Question: I have created kubernetes ingress with frontend config and the ECDSA P-384 TLS cert on Google Cloud Platform, after few seconds of creating process i received the followind error:
> Error syncing to GCP: error running load balancer syncing routine:
loadbalancer ****** does not exist:
Cert creation failures -
k8s2-cr-***** Error:googleapi:
Error 400: The ECDSA curve is not supported.,
sslCertificateUnsupportedCurve
Why The ECDSA curve is not supported? Is there any way to enable this support?
Create tls-secret command:
'''
kubectl create secret tls tls --key [key-path] --cert [cert-path]
'''
Frontend-config:
'''
apiVersion: networking.gke.io/v1beta1
kind: FrontendConfig
metadata:
name: frontend-config
spec:
redirectToHttps:
enabled: true
responseCodeName: MOVED_PERMANENTLY_DEFAULT
'''
Ingress:
'''
apiVersion: networking.k8s.io/v1
kind: Ingress
metadata:
name: ingress
namespace: default
labels:
kind: ingress
annotations:
networking.gke.io/v1beta1.FrontendConfig: frontend-config
spec:
tls:
- hosts:
- '*.mydomain.com'
secretName: tls
rules:
- host: mydomain.com
http:
paths:
- path: /*
pathType: ImplementationSpecific
backend:
service:
name: spa-ingress-service
port:
number: 80
- host: api.mydomain.com
http:
paths:
- path: /*
pathType: ImplementationSpecific
backend:
service:
name: api-ingress-service
port:
number: 80
'''
spa services:
'''
# SERVICE LOAD BALANCER
apiVersion: v1
kind: Service
metadata:
name: spa-service
labels:
app/name: spa
spec:
type: LoadBalancer
selector:
app/template: spa
ports:
- name: http
protocol: TCP
port: 80
targetPort: http
---
# SERVICE NODE PORT - FOR INGRESS
apiVersion: v1
kind: Service
metadata:
name: spa-ingress-service
labels:
app/name: ingress.spa
spec:
type: NodePort
selector:
app/template: spa
ports:
- name: https
protocol: TCP
port: 80
targetPort: http
'''
api services:
'''
# SERVICE LOAD BALANCER
apiVersion: v1
kind: Service
metadata:
name: api-service
labels:
app/name: api
spec:
type: LoadBalancer
selector:
app/template: api
ports:
- name: http
protocol: TCP
port: 80
targetPort: http
---
# SERVICE NODE PORT - FOR INGRESS
apiVersion: v1
kind: Service
metadata:
name: api-ingress-service
labels:
app/name: ingress.api
spec:
type: NodePort
selector:
app/template: api
ports:
- name: https
protocol: TCP
port: 80
targetPort: http
'''
kubectl describe ingress response:

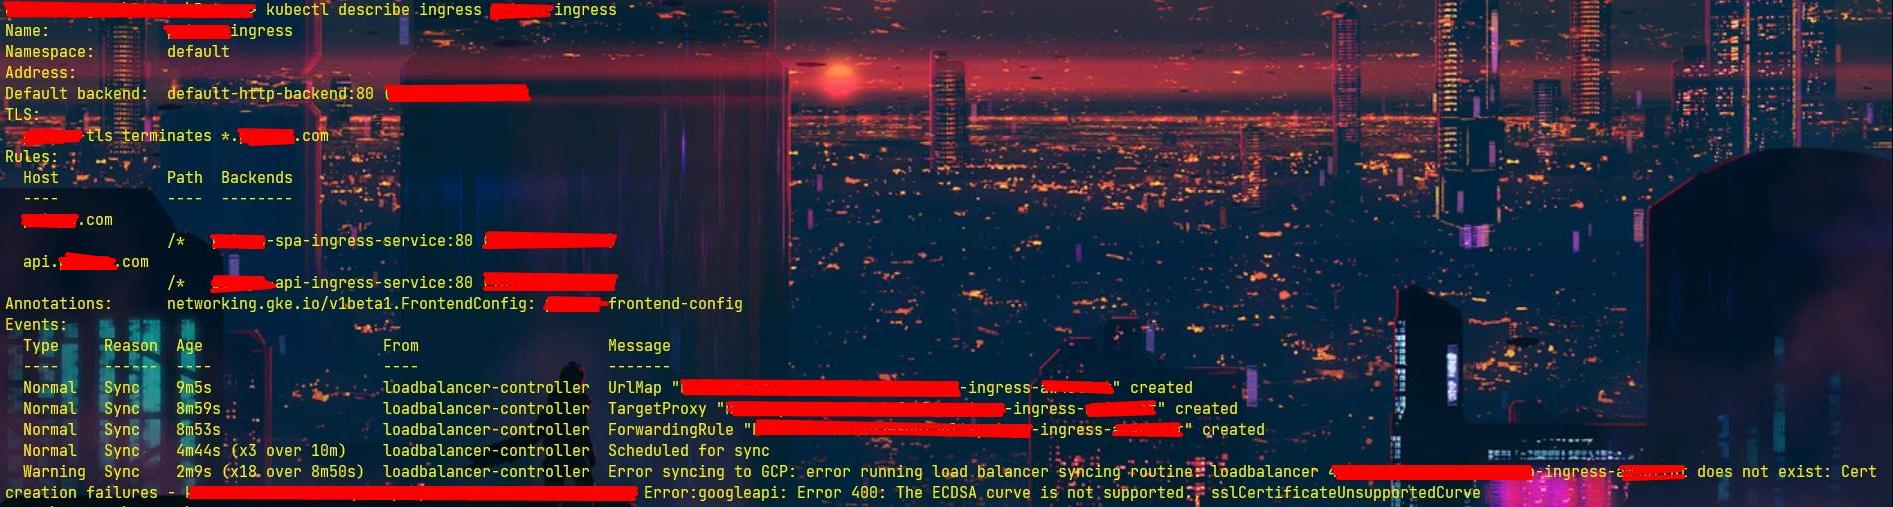
Answer: The gcp <URL> certificates.
The following error is due to the incompatibility with the P-384 certificate currently being used rather than the P-256 certificate.
For additional information refer to the <URL>.